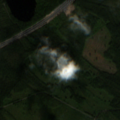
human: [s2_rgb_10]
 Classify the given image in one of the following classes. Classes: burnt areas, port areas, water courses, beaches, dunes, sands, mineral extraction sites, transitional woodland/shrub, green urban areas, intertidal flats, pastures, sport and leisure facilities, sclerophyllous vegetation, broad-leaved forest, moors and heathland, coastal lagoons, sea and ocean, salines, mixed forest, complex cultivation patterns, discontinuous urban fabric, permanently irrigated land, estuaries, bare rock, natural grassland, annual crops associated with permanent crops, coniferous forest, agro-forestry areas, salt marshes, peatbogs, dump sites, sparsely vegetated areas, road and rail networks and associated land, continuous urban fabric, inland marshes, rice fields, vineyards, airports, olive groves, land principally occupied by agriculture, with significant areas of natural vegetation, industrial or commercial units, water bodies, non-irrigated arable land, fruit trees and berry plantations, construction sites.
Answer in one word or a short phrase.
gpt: coniferous forest, mixed forest, transitional woodland/shrub, water bodies